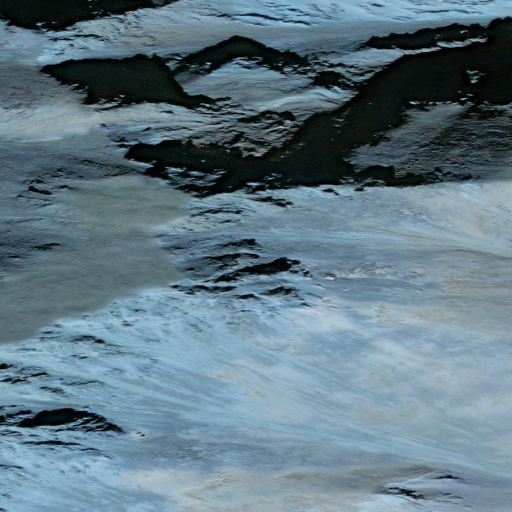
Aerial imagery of mountain in Alaska named Divide Mountain containing only unknown